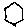
Label: hexagon